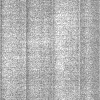
Atmospheric dust classification: dusty